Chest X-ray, AP view. Patient: 51 years old, sex M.
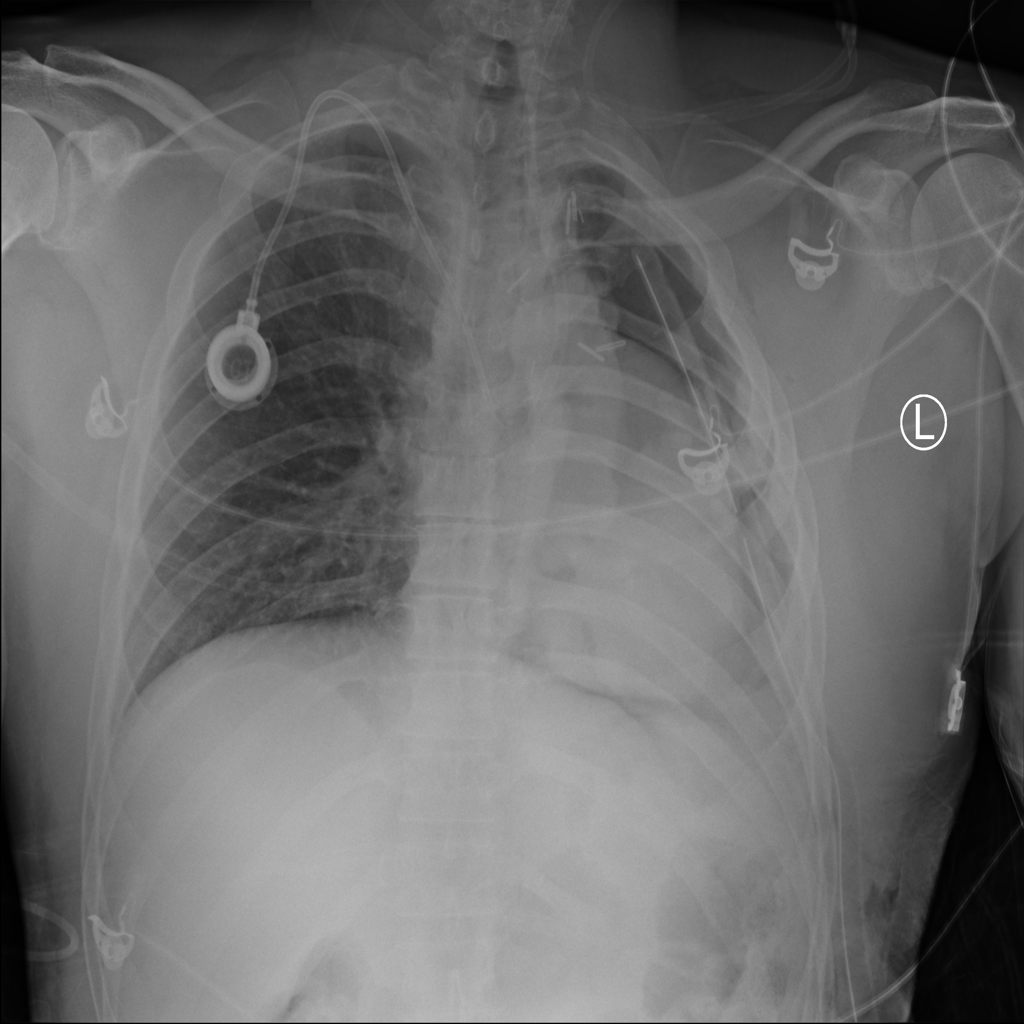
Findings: No Finding